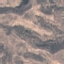
Label: HerbaceousVegetation